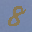
Label: 8